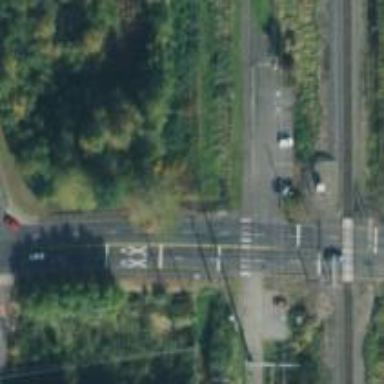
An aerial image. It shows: Uncontrolled zebra crossing on the road.